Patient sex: F
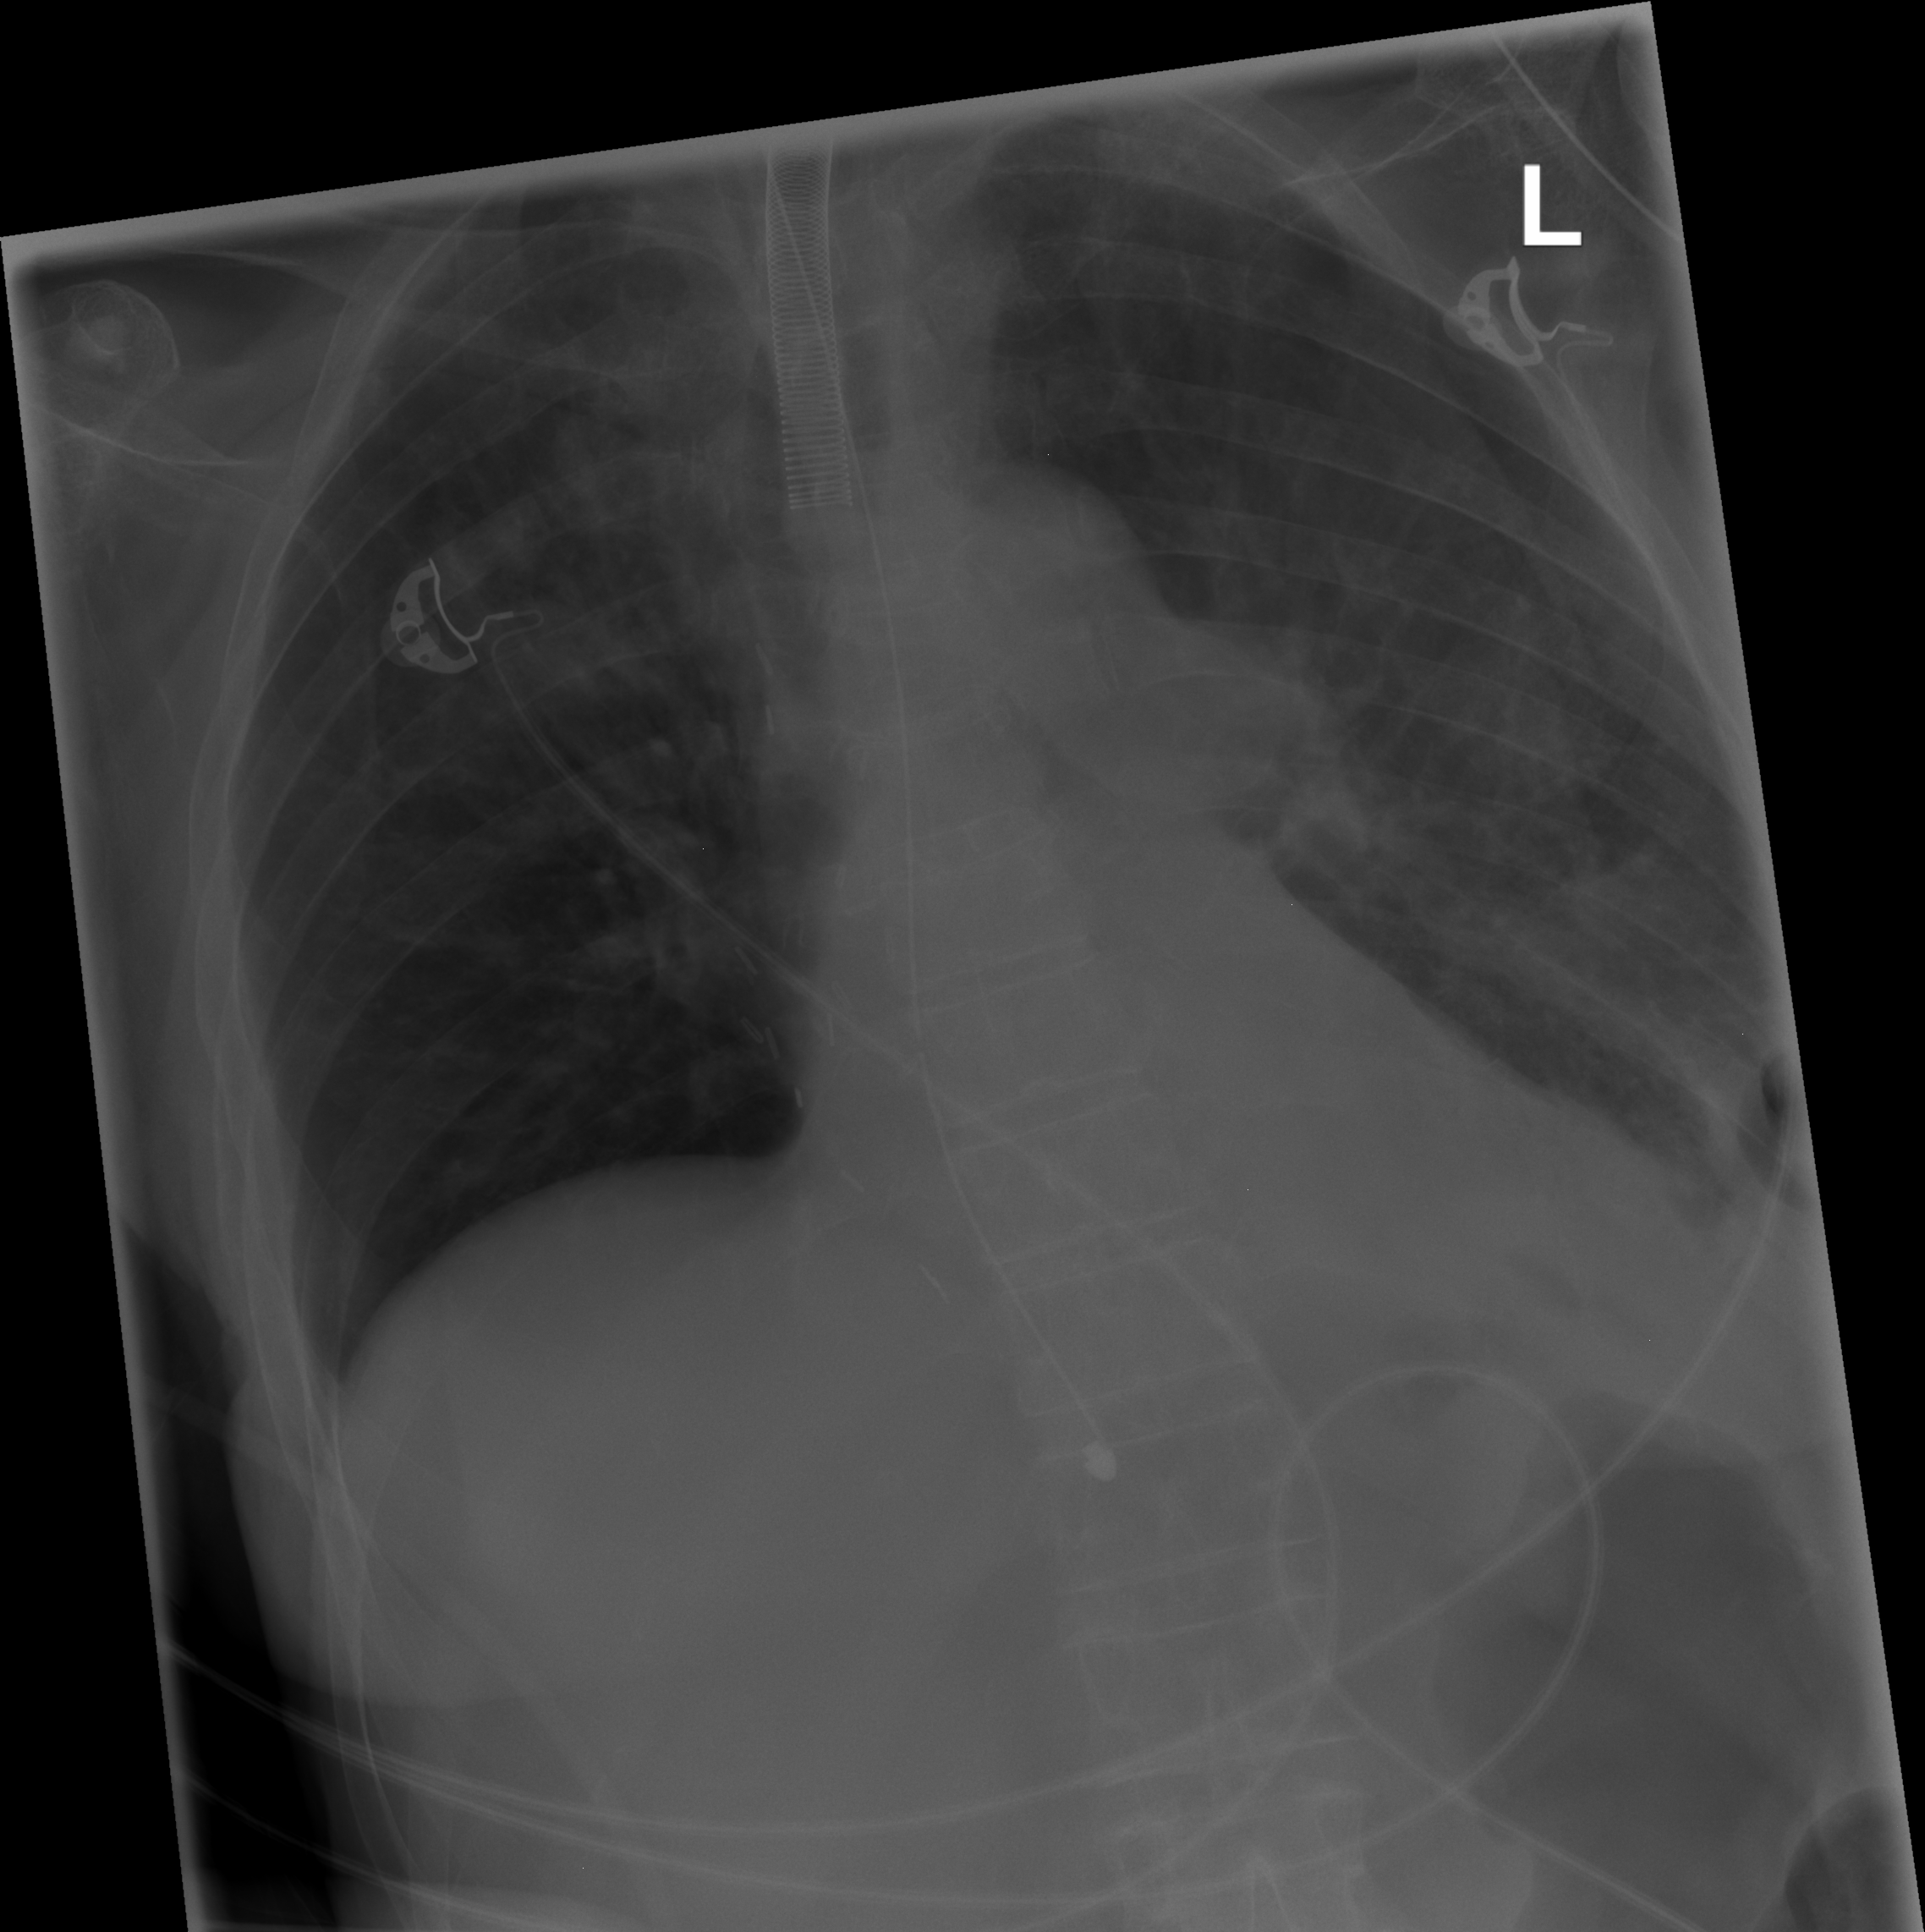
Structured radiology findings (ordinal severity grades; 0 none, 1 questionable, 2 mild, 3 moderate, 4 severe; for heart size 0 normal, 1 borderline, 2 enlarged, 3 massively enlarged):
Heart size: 0
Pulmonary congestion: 1
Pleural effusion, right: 0
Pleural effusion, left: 2
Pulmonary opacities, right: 0
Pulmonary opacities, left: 0
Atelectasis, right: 1
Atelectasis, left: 2